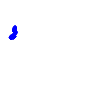
Particle: proton